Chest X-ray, AP view. Patient: 44 years old, sex M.
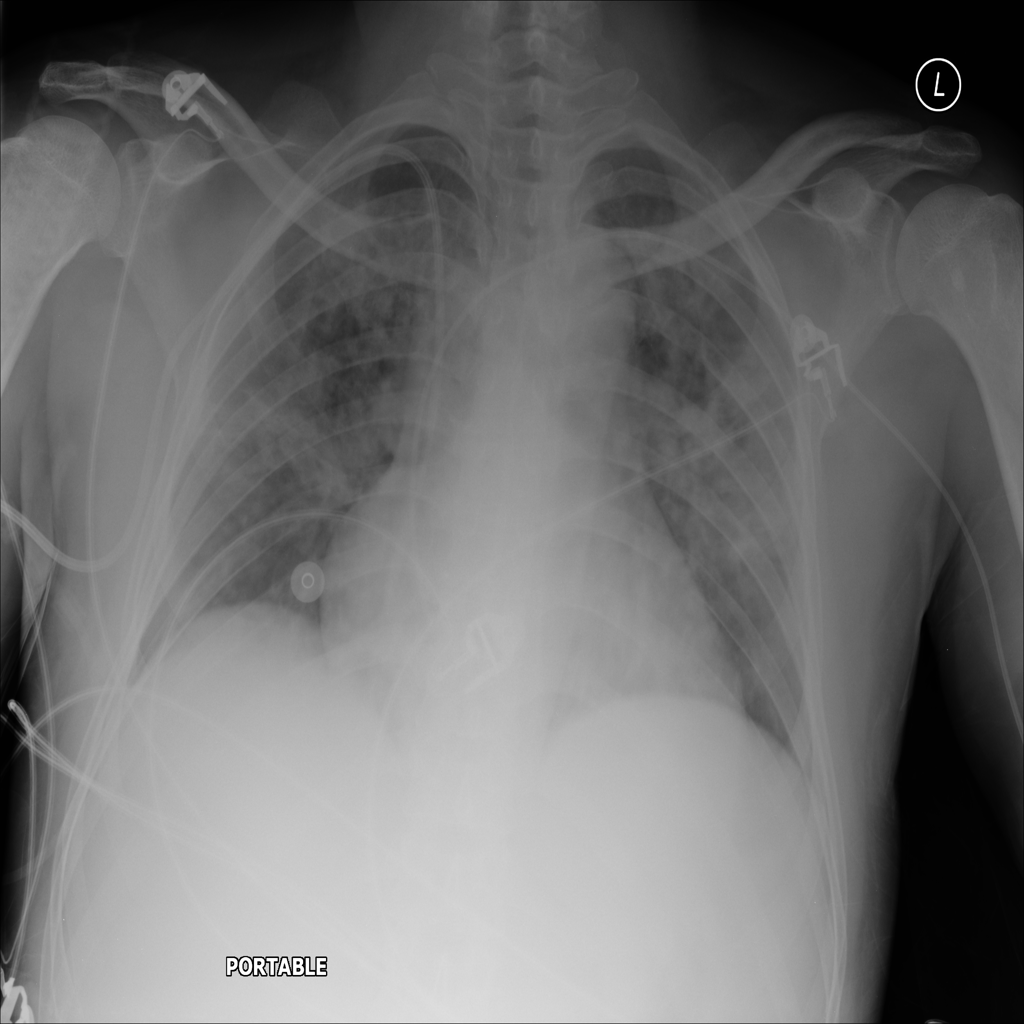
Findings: No Finding